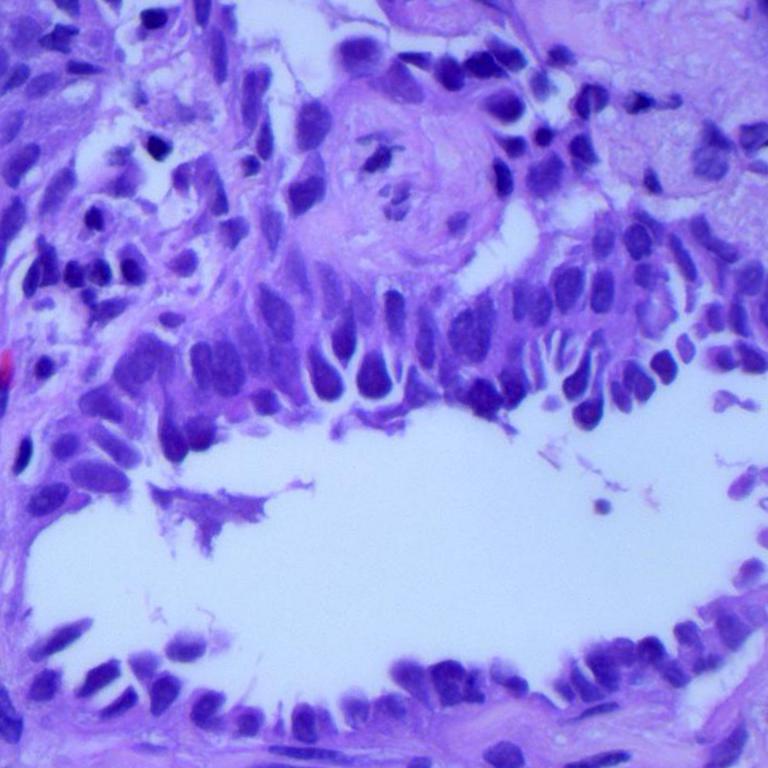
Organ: lung
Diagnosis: adenocarcinomas